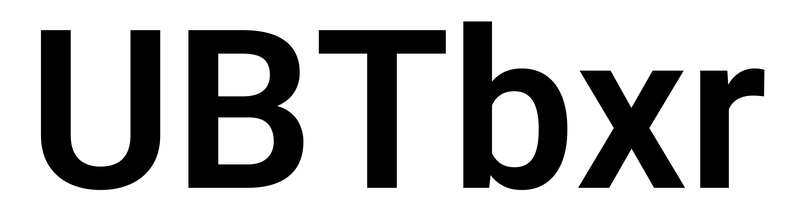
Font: Roboto_SemiBold